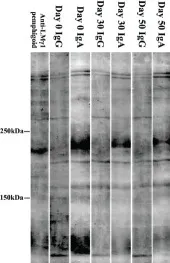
Immunoblotting analyses. Immunoblotting analyses of normal human dermal extract.
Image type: pathology (immunostaining)